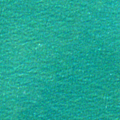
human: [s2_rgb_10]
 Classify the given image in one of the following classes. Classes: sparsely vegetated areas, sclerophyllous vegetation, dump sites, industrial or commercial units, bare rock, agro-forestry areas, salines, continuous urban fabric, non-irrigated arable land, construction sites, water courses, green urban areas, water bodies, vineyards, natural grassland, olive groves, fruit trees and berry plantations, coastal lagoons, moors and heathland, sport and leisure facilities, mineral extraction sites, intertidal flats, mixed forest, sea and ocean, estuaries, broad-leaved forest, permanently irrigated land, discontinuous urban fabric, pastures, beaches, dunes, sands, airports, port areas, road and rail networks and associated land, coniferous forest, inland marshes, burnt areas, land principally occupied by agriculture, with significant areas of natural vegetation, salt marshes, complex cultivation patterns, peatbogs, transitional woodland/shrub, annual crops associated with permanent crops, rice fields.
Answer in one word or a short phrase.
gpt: sea and ocean